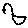
Label: bird